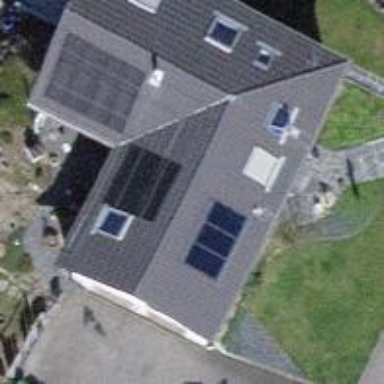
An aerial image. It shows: Solar photovoltaic panel generator.